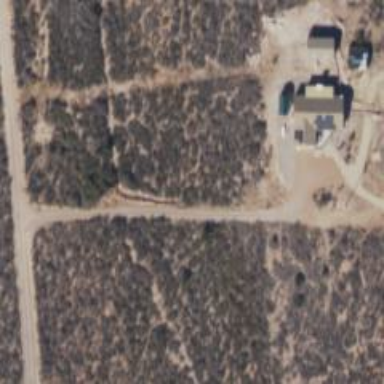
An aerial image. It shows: Driveway leading to service road.